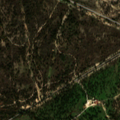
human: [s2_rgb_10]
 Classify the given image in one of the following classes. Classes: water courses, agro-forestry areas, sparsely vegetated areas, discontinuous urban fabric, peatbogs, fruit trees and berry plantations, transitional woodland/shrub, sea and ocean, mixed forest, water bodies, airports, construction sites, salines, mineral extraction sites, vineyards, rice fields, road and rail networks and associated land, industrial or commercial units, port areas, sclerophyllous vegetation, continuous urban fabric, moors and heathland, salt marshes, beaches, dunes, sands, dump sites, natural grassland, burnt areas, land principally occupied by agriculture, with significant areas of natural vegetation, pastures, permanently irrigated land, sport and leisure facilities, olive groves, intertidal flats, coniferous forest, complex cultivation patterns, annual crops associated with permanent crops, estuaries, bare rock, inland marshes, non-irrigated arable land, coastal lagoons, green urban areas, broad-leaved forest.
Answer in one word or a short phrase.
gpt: broad-leaved forest